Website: macys
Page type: account-selection
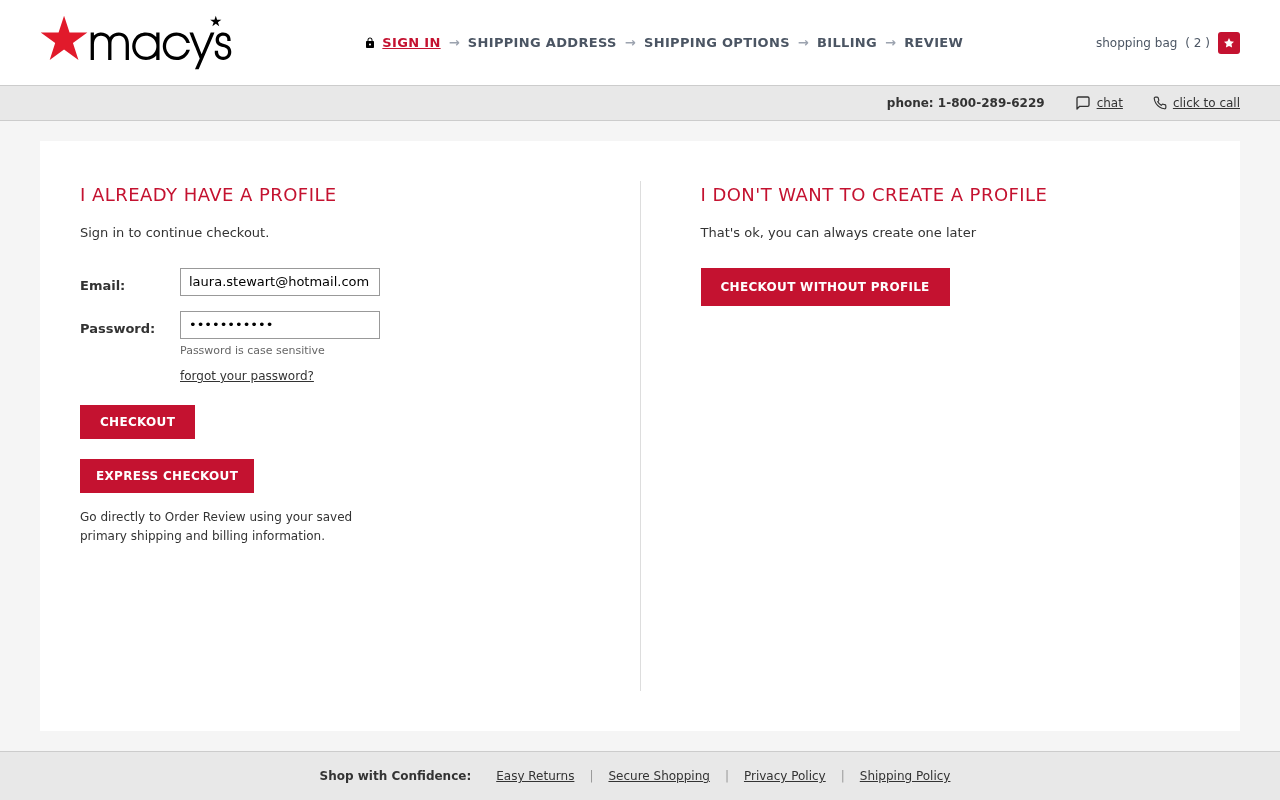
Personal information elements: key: PII_EMAIL
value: laura.stewart@hotmail.com
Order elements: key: ORDER_NUM_ITEMS
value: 2